Question: Here is an example which should clear things up for the last post.

hireDate & carReg are the primary keys. Are there extra functional dependencies (FDs) other than the ones I have identified
below? Modifications also welcome:
'''
fd1 carReg -> make, model, outletNo, outletLoc
fd2 custNo -> custName
fd3 outletNo -> outletLoc
fd4 model -> make (only if we assume a model name is unique to a make)
fd5 carReg, hireDate -> make, model, custNo, custName, outletNo, outletLoc
'''
I'm not sure if the above are correct and I am sure there are more.
---
Based on <URL>... My question is this: How is custName -> custNo a valid FD? For the above relation, sure, a customer name maps onto exactly one customer number, but by intuition, we know more than one J SMith could be added to the table. If this is the case, this FD is void as it forms a 1..* relationship. Can we really say that custName -> custNo knowing this fact? Do we merely base FDs on the sample data? Or do we take into account the possible values that can be added?
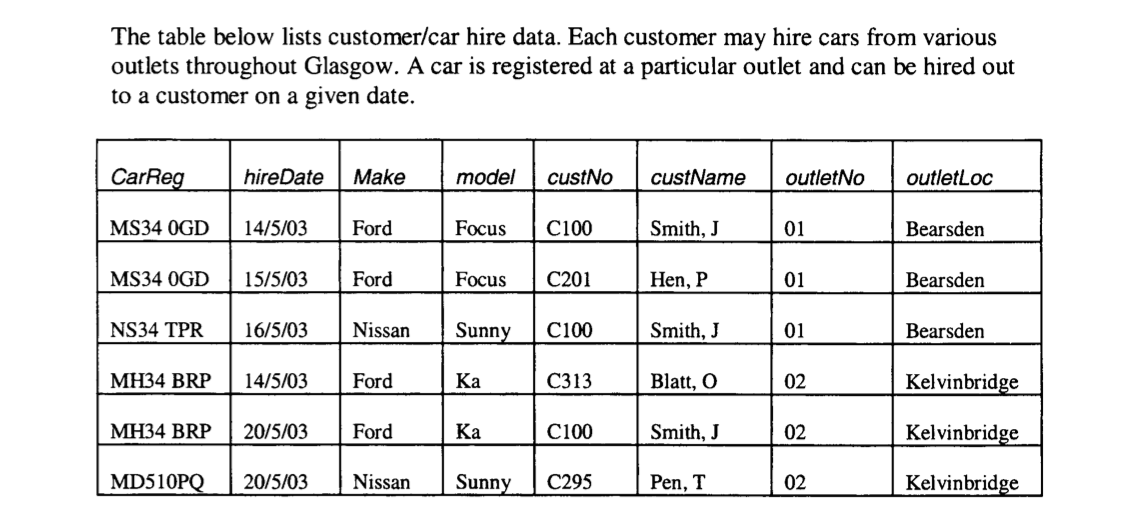
Answer: At a glance . . .
'''
custName -> custNo
model -> make
outletLoc -> outletNo
carReg, custNo -> hireDate
carReg, custName -> hireDate
'''
And I'm sure there are others. The sample data isn't representative, and that's a problem when you try to determine functional dependencies from data. Let's say your sample data had only one row.
'''
carReg hireDate make model custNo custName outletNo outletLoc
--
MS34 0GD 14/5/03 Ford Focus C100 Smith, J 01 Bearsden
'''
FDs answer the question, "Given one value for 'x', do I know one and only one value for 'y'?" Based on that one-row set of sample data, every attribute determines every other attribute. custNo determines hireDate. hireDate determines outletLoc. custName determines model.
When sample data isn't representative, it's easy to turn up FDs that aren't valid. You need more representative sample data to weed out some invalid functional dependencies.
'''
custName -> custNo isn't valid ('C101', 'Hen, P')
carReg, custNo -> hireDate isn't valid ('MS34 0GD', 'C100', '15/7/04')
carReg, custName -> hireDate isn't valid ('MS34 0GD', 'Hen, P', '15/8/03')
'''
You can investigate functional dependencies in sample data by using SQL.
'''
create table reg (
CarReg char(8) not null,
hireDate date not null,
Make varchar(10) not null,
model varchar(10) not null,
custNo char(4) not null,
custName varchar(10) not null,
outletNo char(2) not null,
outletLoc varchar(15) not null
);
insert into reg values
('MS34 OGD', '2003-05-14', 'Ford', 'Focus', 'C100', 'Smith, J', '01', 'Bearsden'),
('MS34 OGD', '2003-05-15', 'Ford', 'Focus', 'C201', 'Hen, P', '01', 'Bearsden'),
('NS34 TPR', '2003-05-16', 'Nissan', 'Sunny', 'C100', 'Smith, J', '01', 'Bearsden'),
('MH34 BRP', '2003-05-14', 'Ford', 'Ka', 'C313', 'Blatt, O', '02', 'Kelvinbridge'),
('MH34 BRP', '2003-05-20', 'Ford', 'Ka', 'C100', 'Smith, J', '02', 'Kelvinbridge'),
('MD51 OPQ', '2003-05-20', 'Nissan', 'Sunny', 'C295', 'Pen, T', '02', 'Kelvinbridge');
'''
Does model determine make?
'''
select distinct model
from reg
order by model;
model
--
Focus
Ka
Sunny
'''
Three distinct models . . .
'''
select model, make
from reg
group by model, make
order by model;
model make
--
Focus Ford
Ka Ford
Sunny Nissan
'''
Yup. One make for each model. Based on the sample data, model -> make.
Does carReg, custName -> hireDate?
'''
select distinct carReg, custName
from reg
order by custName;
carReg
--
MH34 BRP Blatt, O
MS34 OGD Hen, P
MD51 OPQ Pen, T
MS34 OGD Smith, J
NS34 TPR Smith, J
MH34 BRP Smith, J
'''
Six distinct combinations of carReg and custName.
'''
select carReg, custName, hireDate
from reg
group by carReg, custName, hireDate
order by custName;
carReg custName hireDate
--
MH34 BRP Blatt, O 2003-05-14
MS34 OGD Hen, P 2003-05-15
MD51 OPQ Pen, T 2003-05-20
MH34 BRP Smith, J 2003-05-20
NS34 TPR Smith, J 2003-05-16
MS34 OGD Smith, J 2003-05-14
'''
Yup. One hireDate for each combination of carReg and custName. So based on the sample data, {carReg, custName} -> hireDate.